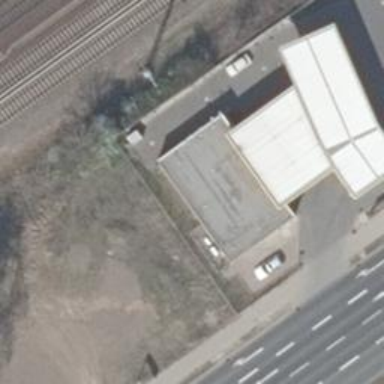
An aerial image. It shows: Fuel station.